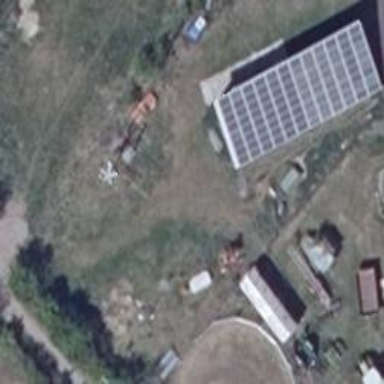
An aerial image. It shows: Farm building.